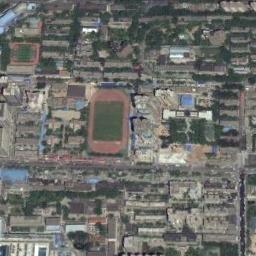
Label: ground_track_field